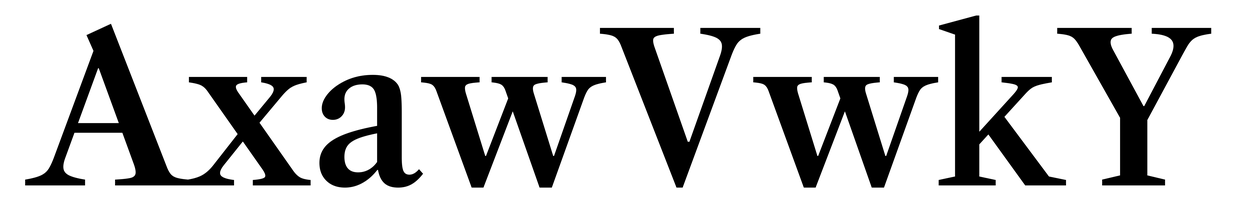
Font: LibreCaslonText_Medium